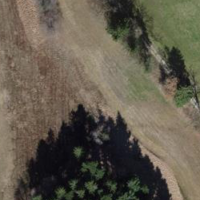
EUNIS habitat code: 24
Species observed at this site:
Thecla betulae